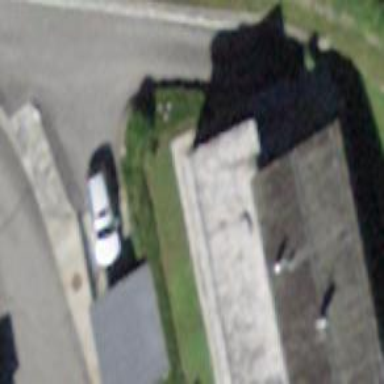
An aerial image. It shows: House with pyramidal roof shape.